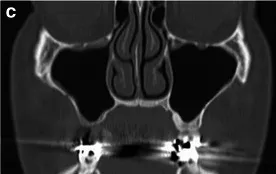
Coronal section).
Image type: radiology (ct)